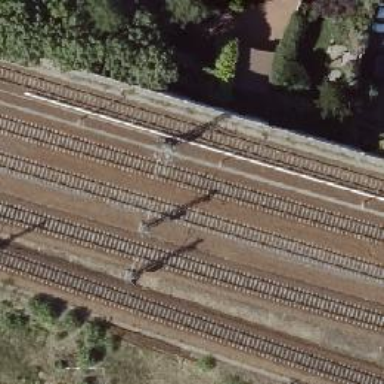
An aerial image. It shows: Railway milestone with catenary mast.